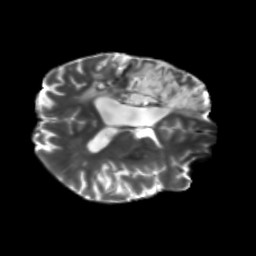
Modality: T2w
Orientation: axial
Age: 60
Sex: male
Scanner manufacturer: siemens
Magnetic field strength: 3 T
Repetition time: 5.47 s
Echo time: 0.0854 s